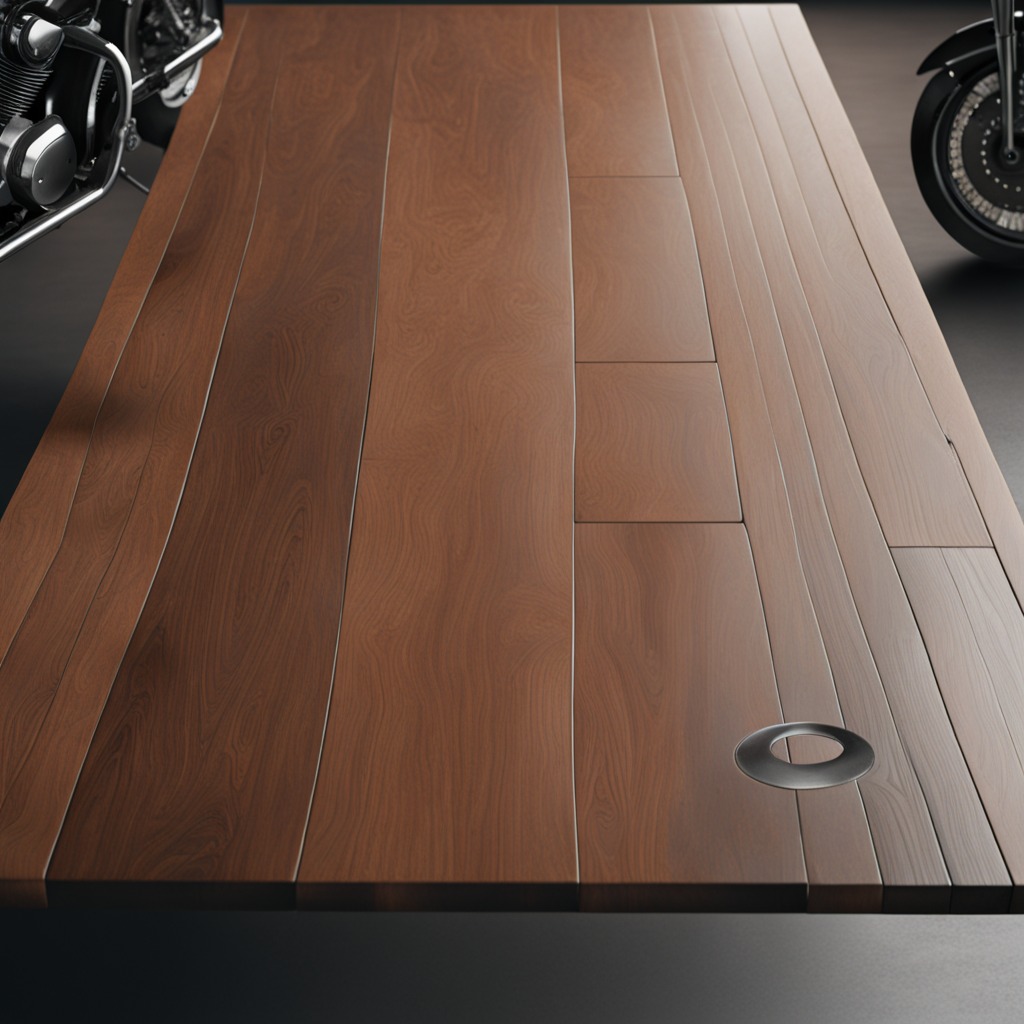
A flat metal washer lies on the oil-spilled wooden table in a vintage motorcycle garage.